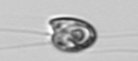
Label: flagellate_morphotype1